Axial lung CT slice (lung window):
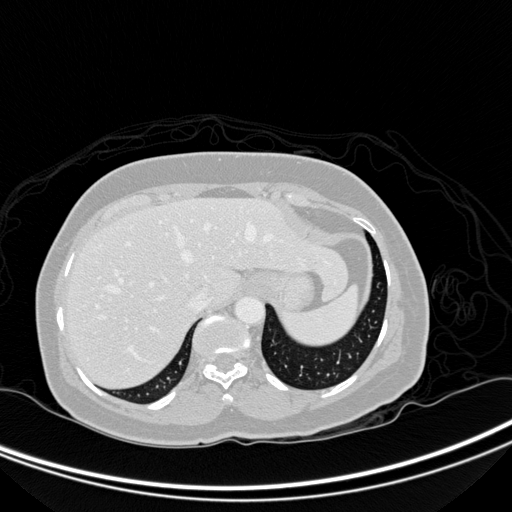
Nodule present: no